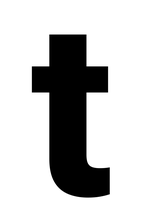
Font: Roboto_ExtraBold